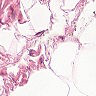
Metastatic tissue present: no